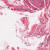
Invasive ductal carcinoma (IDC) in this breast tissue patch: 0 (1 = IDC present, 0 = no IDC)